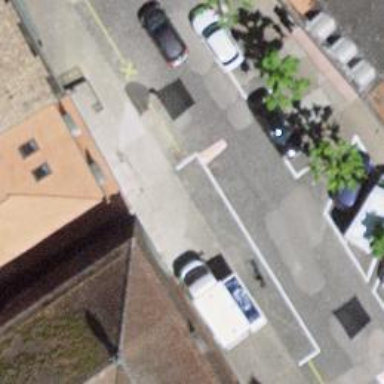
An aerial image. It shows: Living street with sett surface.